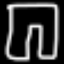
Label: pants